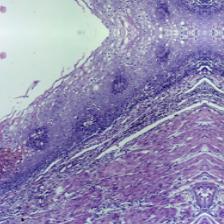
Diagnosis: Normal